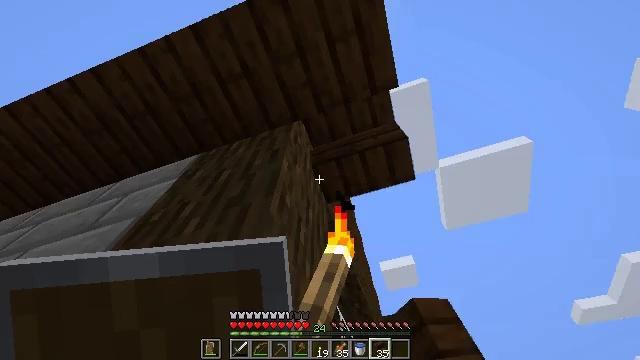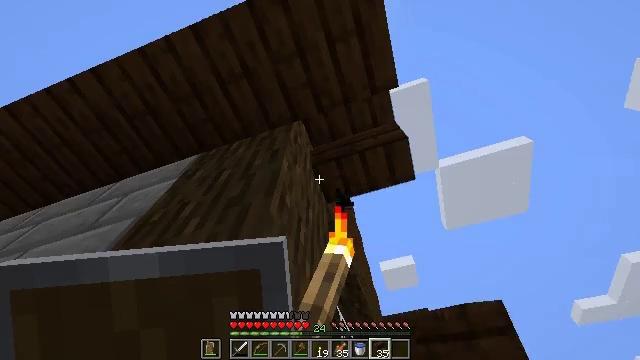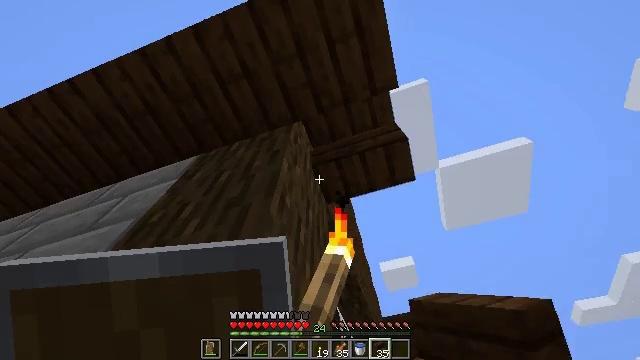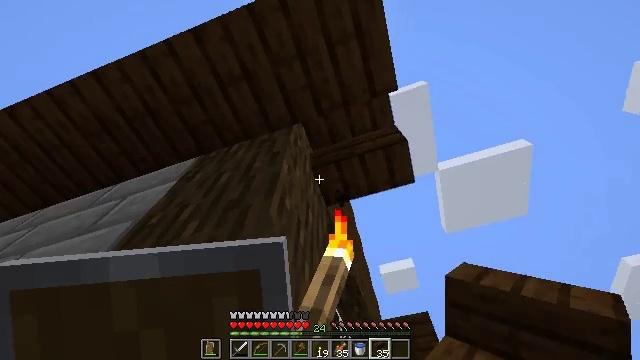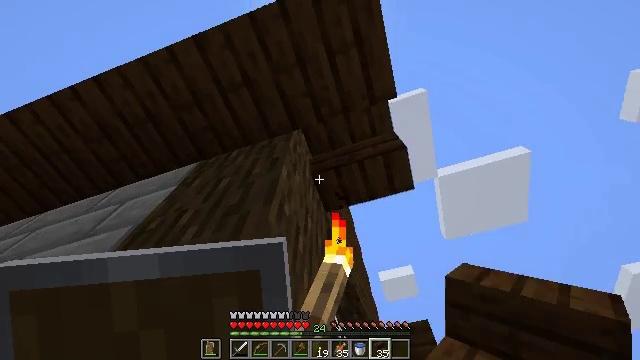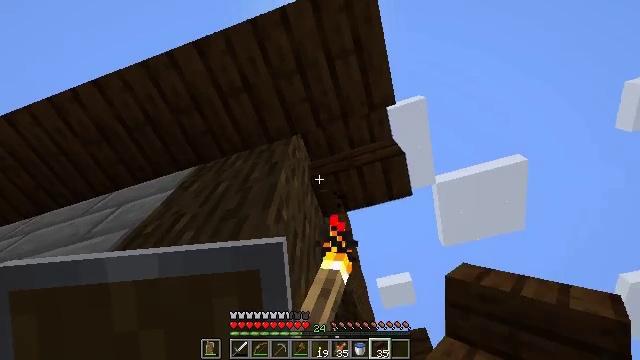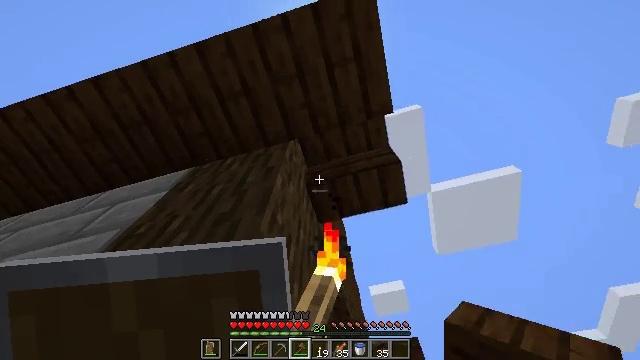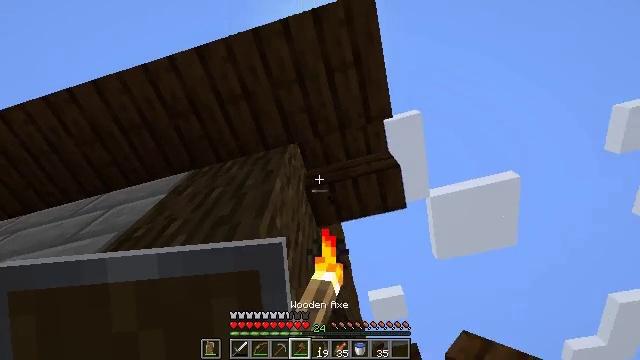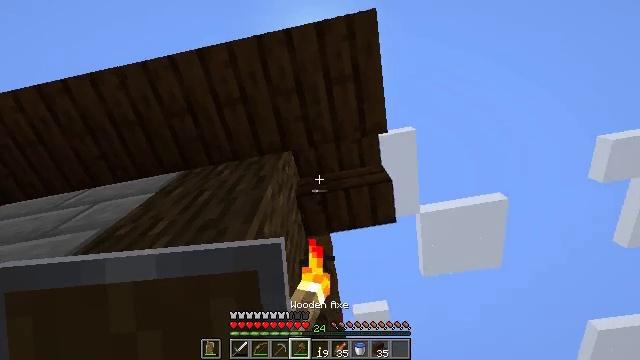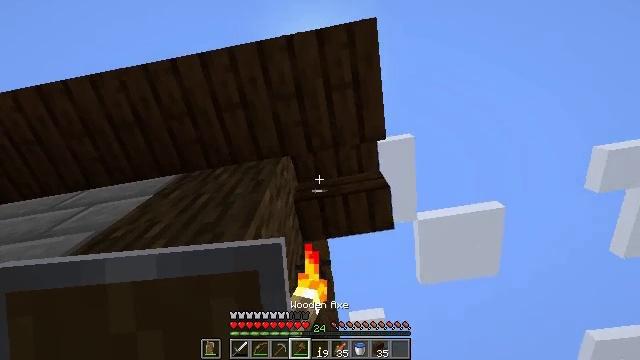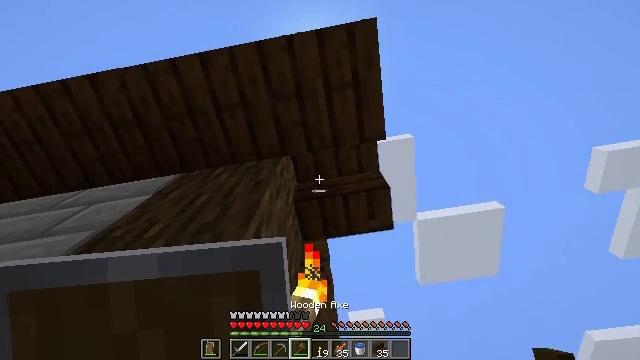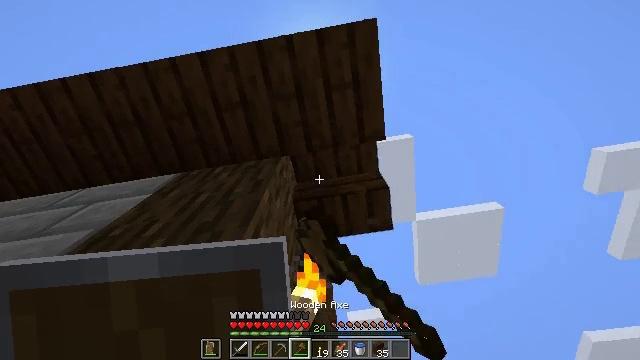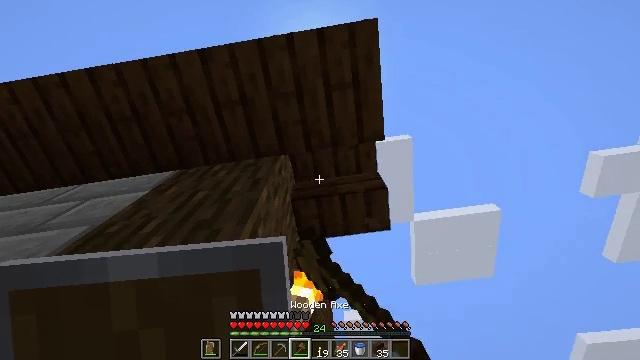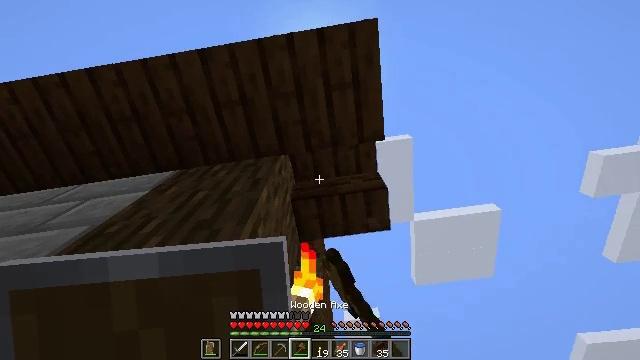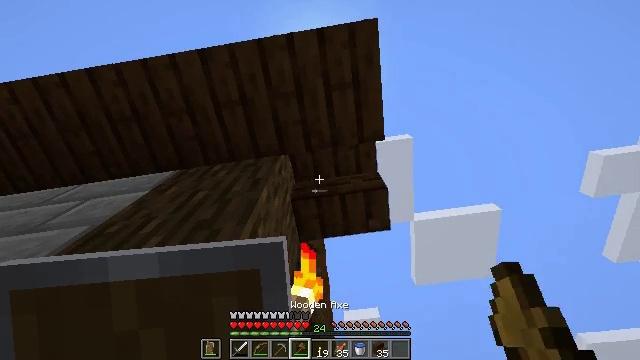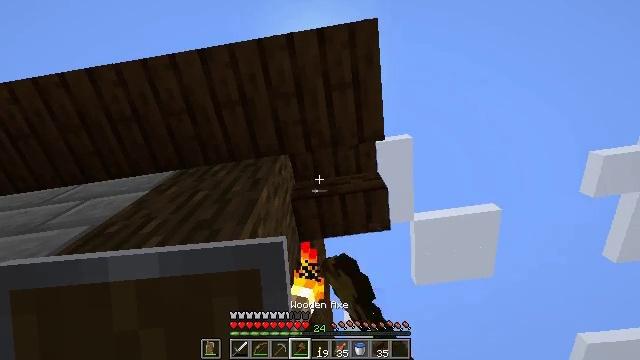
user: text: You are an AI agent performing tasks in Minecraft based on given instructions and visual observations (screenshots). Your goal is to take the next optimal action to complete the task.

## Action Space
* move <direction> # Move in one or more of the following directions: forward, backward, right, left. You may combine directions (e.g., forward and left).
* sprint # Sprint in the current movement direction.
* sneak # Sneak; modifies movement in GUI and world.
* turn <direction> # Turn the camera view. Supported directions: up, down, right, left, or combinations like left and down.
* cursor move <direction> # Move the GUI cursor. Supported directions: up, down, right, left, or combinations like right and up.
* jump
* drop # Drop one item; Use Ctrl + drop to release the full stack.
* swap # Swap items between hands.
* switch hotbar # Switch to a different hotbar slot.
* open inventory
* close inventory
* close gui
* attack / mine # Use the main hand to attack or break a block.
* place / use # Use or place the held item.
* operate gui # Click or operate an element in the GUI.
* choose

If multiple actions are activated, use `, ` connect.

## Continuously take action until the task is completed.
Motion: motion action
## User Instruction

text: Mine dark oak stairs from a structure.
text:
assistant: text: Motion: no_op
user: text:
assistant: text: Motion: no_op
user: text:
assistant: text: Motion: no_op
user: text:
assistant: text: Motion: turn up
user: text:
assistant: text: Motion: turn up
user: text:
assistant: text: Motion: turn right and up, switch to hotbar 4
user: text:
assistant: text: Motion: switch to hotbar 4
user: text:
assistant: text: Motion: turn right and up, switch to hotbar 4
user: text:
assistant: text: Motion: turn right and up
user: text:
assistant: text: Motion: attack / mine
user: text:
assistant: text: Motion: attack / mine
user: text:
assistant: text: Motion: attack / mine
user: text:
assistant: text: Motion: attack / mine
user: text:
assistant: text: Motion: attack / mine
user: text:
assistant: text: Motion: attack / mine
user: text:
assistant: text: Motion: attack / mine
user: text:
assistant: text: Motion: attack / mine
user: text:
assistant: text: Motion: attack / mine
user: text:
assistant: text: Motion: attack / mine
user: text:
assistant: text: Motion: attack / mine
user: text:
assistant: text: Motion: attack / mine
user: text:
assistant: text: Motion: attack / mine
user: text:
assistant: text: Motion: attack / mine
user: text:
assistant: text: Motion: attack / mine
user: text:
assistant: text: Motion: attack / mine
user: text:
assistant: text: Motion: attack / mine
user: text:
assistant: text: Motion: attack / mine
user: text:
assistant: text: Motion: attack / mine
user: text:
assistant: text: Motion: attack / mine
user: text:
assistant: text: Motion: attack / mine